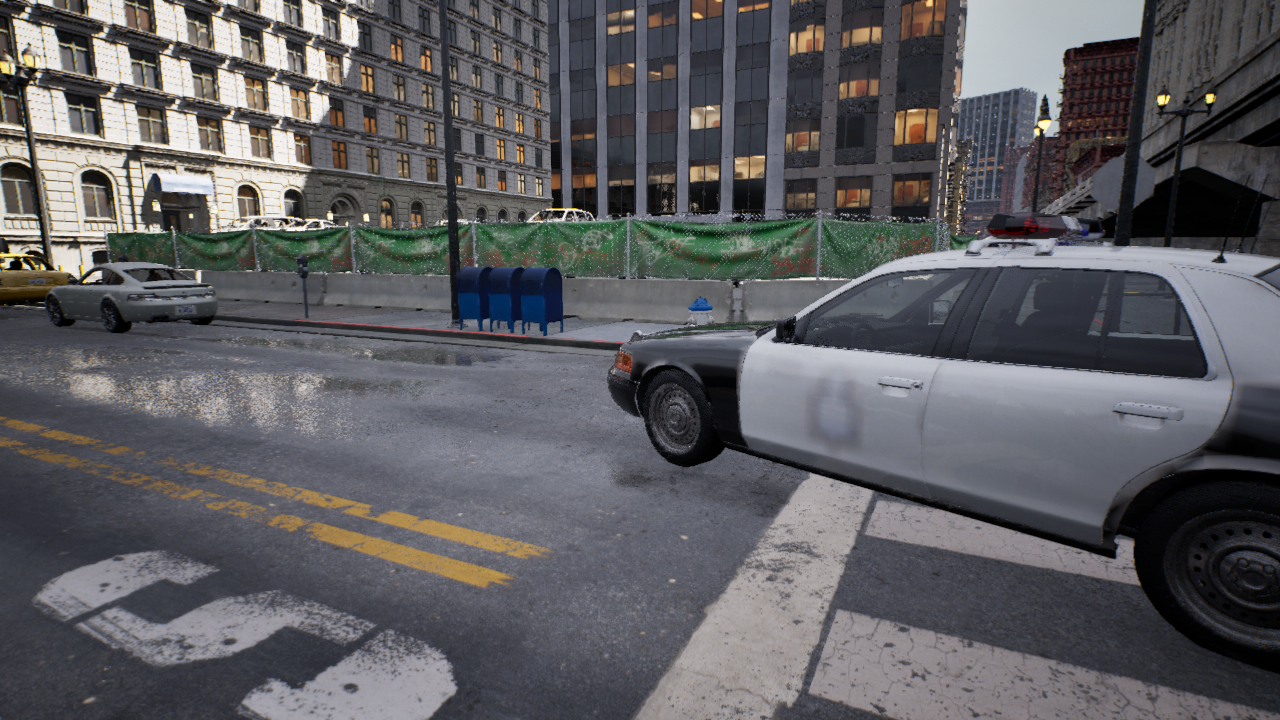
Venue: intersection
Lighting: clear day
Vehicle rig: sedan